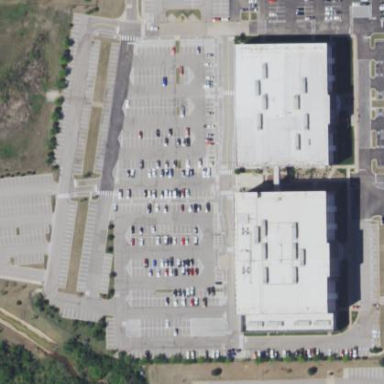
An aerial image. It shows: Parking area with surface.